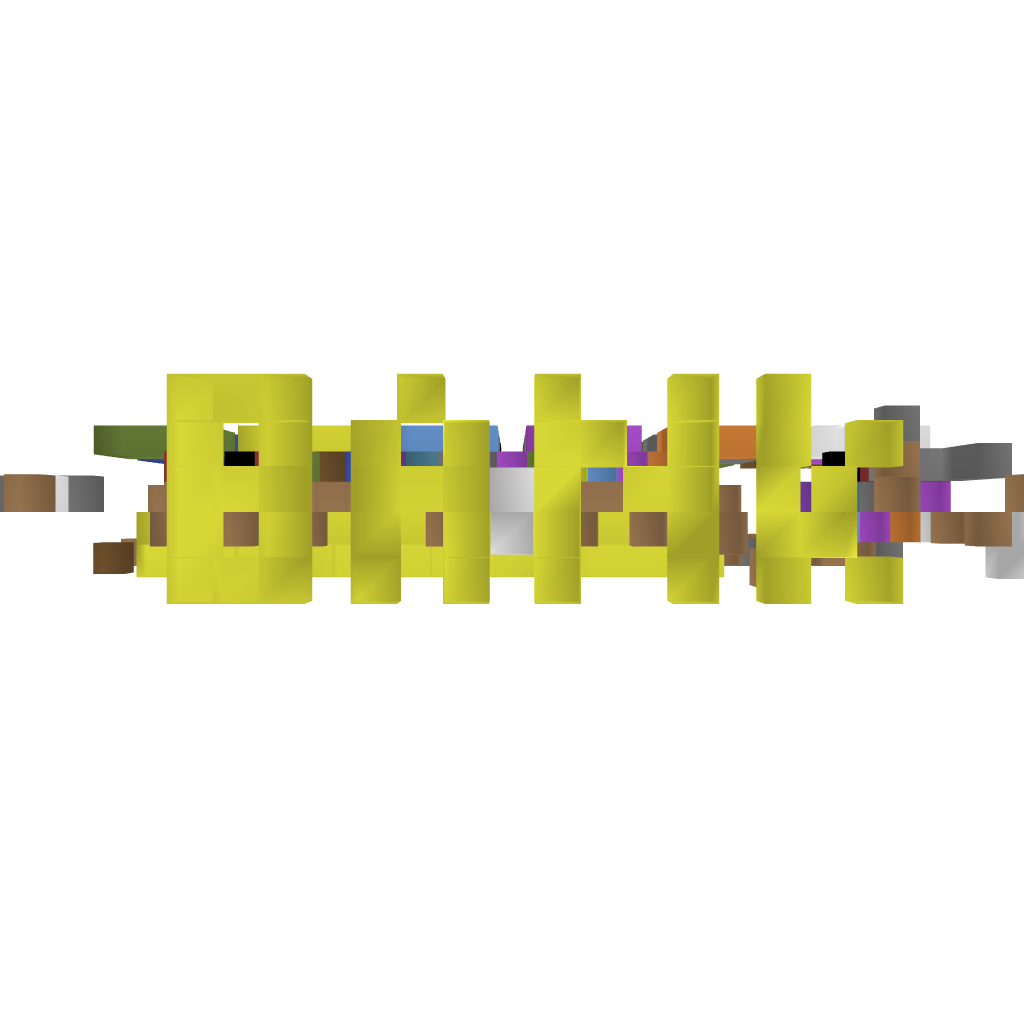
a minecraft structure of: Bank Stackable good quality